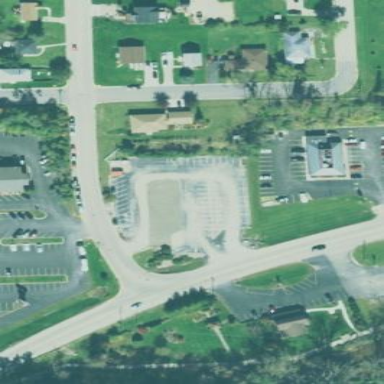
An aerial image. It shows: Paved parking area.